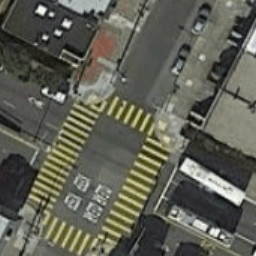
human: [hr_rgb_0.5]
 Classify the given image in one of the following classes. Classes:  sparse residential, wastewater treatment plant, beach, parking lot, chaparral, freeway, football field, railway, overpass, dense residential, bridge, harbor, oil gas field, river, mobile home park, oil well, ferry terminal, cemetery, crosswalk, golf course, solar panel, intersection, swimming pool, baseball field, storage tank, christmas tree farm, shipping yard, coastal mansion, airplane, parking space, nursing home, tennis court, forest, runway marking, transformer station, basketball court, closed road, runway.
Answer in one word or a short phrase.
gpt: crosswalk